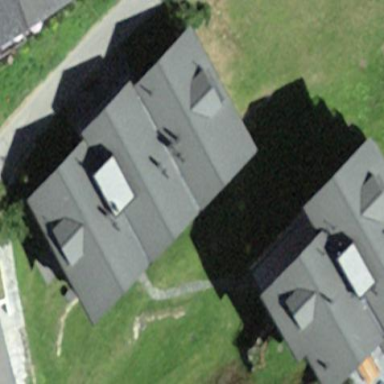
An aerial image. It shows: Gabled roof apartments building.